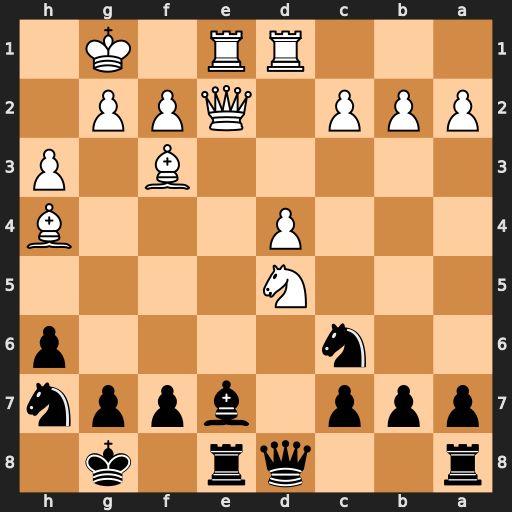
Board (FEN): r2qr1k1/ppp1bppn/2n4p/3N4/3P3B/5B1P/PPP1QPP1/3RR1K1
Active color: b
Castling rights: -
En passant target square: -
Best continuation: Bxh4 Qxe8+ Qxe8 Rxe8+ Rxe8